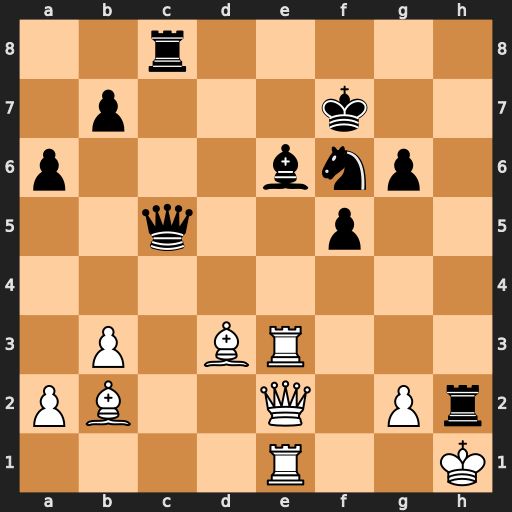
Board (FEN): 2r5/1p3k2/p3bnp1/2q2p2/8/1P1BR3/PB2Q1Pr/4R2K
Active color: w
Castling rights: -
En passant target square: -
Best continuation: Kxh2 Qxe3 Qxe3